Question: I'm trying to create a canvas for drawing different objects. I've created zoom and pan functions using graphics.scaleTransform and graphics.translateTransform, but i wan't the canvas background (a grid) to allways fill out the entire window, however it does not, using the following code:

'''
public partial class Form1 : Form
{
PointF mouseDown;
float newX;
float newY;
float zoomFactor = 1F;
Region _rgn;
Graphics _dc;
PointF zoomPoint = new PointF(150, 150);
public Form1()
{
InitializeComponent();
mouseDown = new PointF(0F, 0F);
this.panel1.Paint += new PaintEventHandler(panel1_Paint);
this.panel1.MouseDown += new System.Windows.Forms.MouseEventHandler(panel1_MouseDown);
this.panel1.MouseMove += new System.Windows.Forms.MouseEventHandler(panel1_MouseMove);
}
private void panel1_Paint(object sender, PaintEventArgs e)
{
base.OnPaint(e);
//Graphics bg =
Graphics dc = e.Graphics;
_dc = dc;
dc.SmoothingMode = SmoothingMode.AntiAlias;
Color gridColor = Color.FromArgb(230, 230, 230);
Pen gridPen = new Pen(gridColor, 1);
for (float i = 0; i < this.Height * (zoomFactor); i = i + 30*zoomFactor)
{
dc.DrawLine(gridPen, 0, i, this.Width * (zoomFactor), i);
}
for (float i = 0; i < this.Width * (zoomFactor); i = i + 30*zoomFactor)
{
dc.DrawLine(gridPen, i, 0, i, this.Height * (zoomFactor));
}
dc.TranslateTransform(newX, newY);
dc.ScaleTransform(zoomFactor, zoomFactor, MatrixOrder.Prepend);
float XPosition = 10;
float YPosition = 10;
float CornerRadius = 5;
float Width = 50;
float Height = 50;
Color BoxColor = Color.FromArgb(0, 0, 0);
Pen BoxPen = new Pen(BoxColor, 2);
GraphicsPath Path = new GraphicsPath();
Path.AddLine(XPosition + CornerRadius, YPosition, XPosition + Width - (CornerRadius * 2), YPosition);
Path.AddArc(XPosition + Width - (CornerRadius * 2), YPosition, CornerRadius * 2, CornerRadius * 2, 270, 90);
Path.AddLine(XPosition + Width, YPosition + CornerRadius, XPosition + Width, YPosition + Height - (CornerRadius * 2));
Path.AddArc(XPosition + Width - (CornerRadius * 2), YPosition + Height - (CornerRadius * 2), CornerRadius * 2, CornerRadius * 2, 0, 90);
Path.AddLine(XPosition + Width - (CornerRadius * 2), YPosition + Height, XPosition + CornerRadius, YPosition + Height);
Path.AddArc(XPosition, YPosition + Height - (CornerRadius * 2), CornerRadius * 2, CornerRadius * 2, 90, 90);
Path.AddLine(XPosition, YPosition + Height - (CornerRadius * 2), XPosition, YPosition + CornerRadius);
Path.AddArc(XPosition, YPosition, CornerRadius * 2, CornerRadius * 2, 180, 90);
Path.CloseFigure();
LinearGradientBrush lgb = new LinearGradientBrush(new PointF(XPosition+(Width/2),YPosition), new PointF(XPosition+(Width/2),YPosition + Height), Color.RosyBrown, Color.Red);
dc.FillPath(lgb, Path);
dc.DrawPath(BoxPen, Path);
Matrix transformMatrix = new Matrix();
transformMatrix.Translate(newX, newY);
transformMatrix.Scale(zoomFactor, zoomFactor);
_rgn = new Region(Path);
_rgn.Transform(transformMatrix);
}
private void panel1_MouseDown(object sender, EventArgs e)
{
MouseEventArgs mouse = e as MouseEventArgs;
if (mouse.Button == MouseButtons.Right)
{
mouseDown = mouse.Location;
mouseDown.X = mouseDown.X - newX;
mouseDown.Y = mouseDown.Y - newY;
}
else if (mouse.Button == MouseButtons.Left)
{
if (_rgn.IsVisible(mouse.Location, _dc))
{
MessageBox.Show("tada");
}
}
}
private void panel1_MouseMove(object sender, EventArgs e)
{
MouseEventArgs mouse = e as MouseEventArgs;
if (mouse.Button == MouseButtons.Right)
{
PointF mousePosNow = mouse.Location;
float deltaX = mousePosNow.X - mouseDown.X;
float deltaY = mousePosNow.Y - mouseDown.Y;
newX = deltaX;
newY = deltaY;
panel1.Invalidate();
}
}
protected override void OnMouseWheel(MouseEventArgs e)
{
MouseEventArgs mouse = e as MouseEventArgs;
PointF mP = mouse.Location;
if (e.Delta > 0)
{
if (zoomFactor >= 1 && zoomFactor <= 10)
{
zoomFactor += 1F;
newX = newX - ((mP.X - newX) / (zoomFactor - 1));
newY = newY - ((mP.Y - newY) / (zoomFactor - 1));
}
else if (zoomFactor == 0.5)
{
zoomFactor = zoomFactor * 2;
newX = 2 * newX - mP.X ;
newY = 2 * newY - mP.Y ;
}
else if (zoomFactor < 0.5)
{
zoomFactor = zoomFactor * 2;
newX = 2 * newX - mP.X;
newY = 2 * newY - mP.Y;
}
}
else if (e.Delta < 0)
{
if (zoomFactor >2)
{
zoomFactor -= 1F;
newX = newX + (((mP.X - newX)) / (zoomFactor+1 ));
newY = newY + (((mP.Y - newY)) / (zoomFactor+1));
}
else if (zoomFactor == 2) {
zoomFactor -= 1F;
newX = newX + ((mP.X - newX)/2);
newY = newY + ((mP.Y - newY)/2);
}else if(zoomFactor <= 1 && zoomFactor > 0.2)
{
zoomFactor = zoomFactor / 2;
newX = newX + ((mP.X - newX) / 2);
newY = newY + ((mP.Y - newY) / 2);
}
}
panel1.Invalidate();
}
}
'''
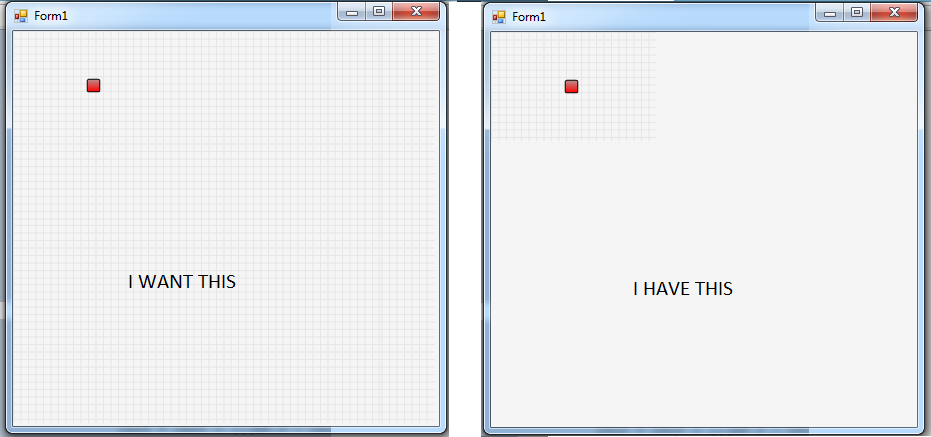
Answer: Draw your GRID BEFORE transforming the coordinate system.
If you can't, use <URL>.
IMHO: It would be much better if you scale you image 'manually' instead of using coordinate transformation. You'll have much greater control this way, and won't hit the wall with anything.
EDIT:
Also: you have a bug in your grid drawing routine:
'''
for (float i = 0; i < this.Height * (zoomFactor); i = i + 30*zoomFactor)
'''
try replacing with
'''
for (float i = 0; i < this.Height; i = i + 30*zoomFactor)
'''